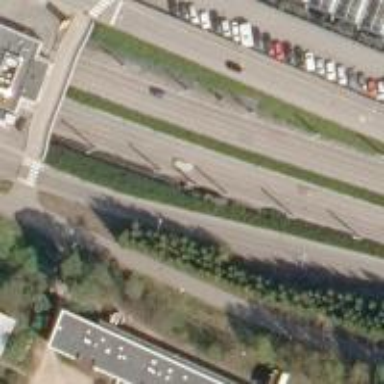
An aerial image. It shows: Primary link road with asphalt surface.